Question: How would you make a 'folder' selectable using a fuelux tree? (i.e each node in the drop down tree is selectable) I've seen an example of this when selecting a folder in google drive:

At the moment i'm only able to make 'items' in the tree selectable. Here is an example of tree data that contains folders and items:
'''
{"Biology":{
"name":"Biology","type":"folder","classID":1},
"Chemisty":{"name":"Chemisty","type":"folder","classID":2},
"Maths (empty)":{"name":"Maths (empty)","type":"folder","classID":6},
"Jack Woods":{"name":"Jack Woods","type":"item","userID":4},
"Jenny Tran":{"name":"Jenny Tran","type":"item","userID":16}
}
'''
Thanks!
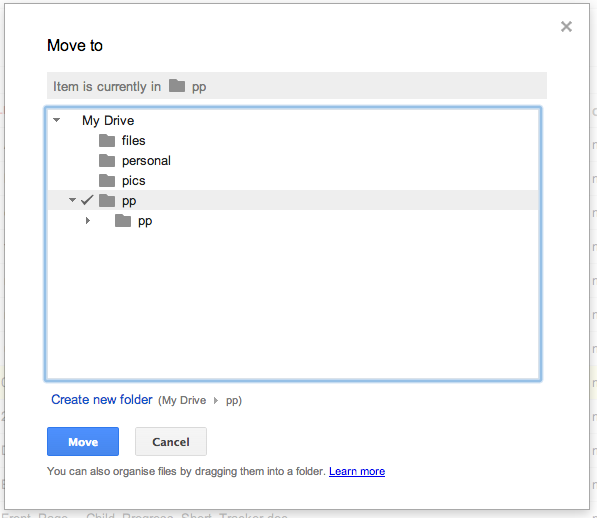
Answer: This is not a feature of the current implementation of the tree. You can vote for this feature at <URL>
Thanks for the post!